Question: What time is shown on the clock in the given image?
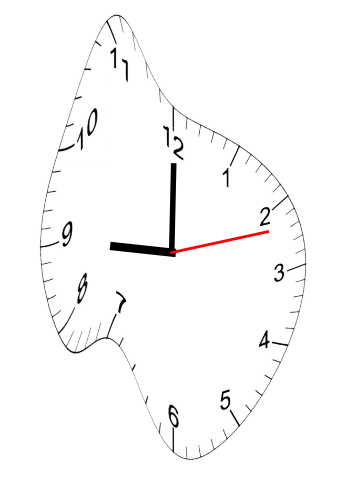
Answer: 09:00:12